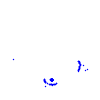
Particle: kaon